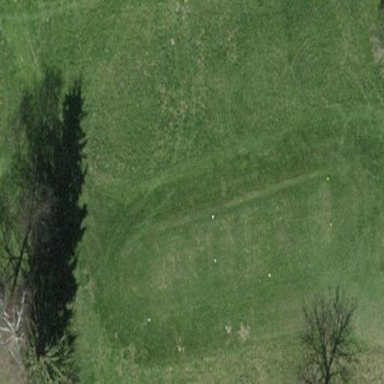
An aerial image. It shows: Golf tee area covered with grass.